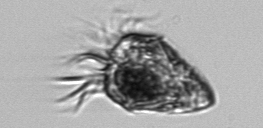
Label: Strombidium_morphotype1